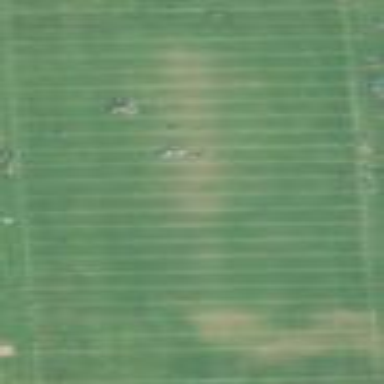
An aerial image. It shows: Pitch for American football.